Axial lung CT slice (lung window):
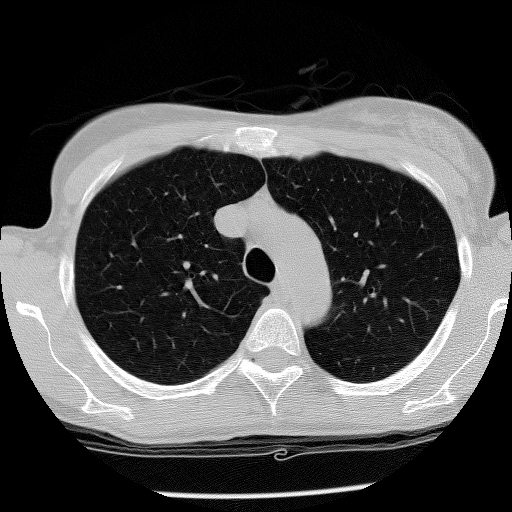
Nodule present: no